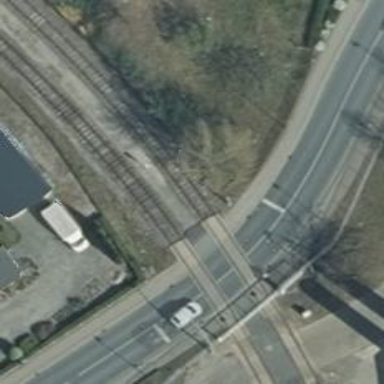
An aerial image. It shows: Crossing for the railway.